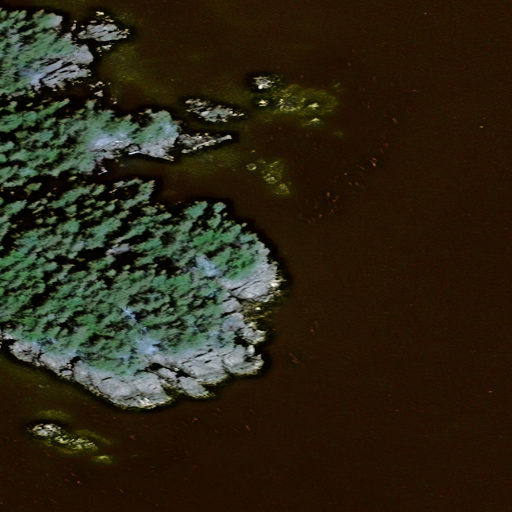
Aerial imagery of cape in Alaska named Slope Point containing only unknown